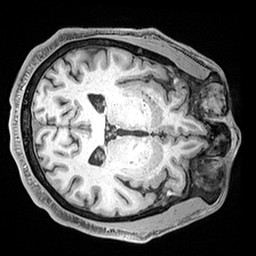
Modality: T1w
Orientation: axial
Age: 55
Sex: male
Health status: healthy
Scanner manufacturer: siemens
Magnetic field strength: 3 T
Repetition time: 2.4 s
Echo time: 0.00217 s